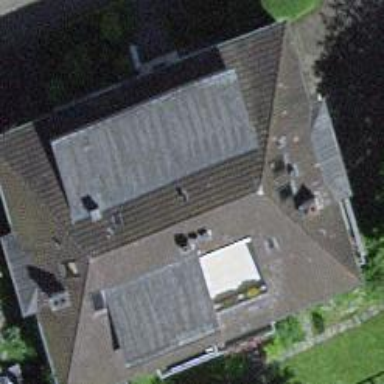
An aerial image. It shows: Garage building.